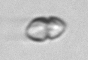
Label: Dinophyceae